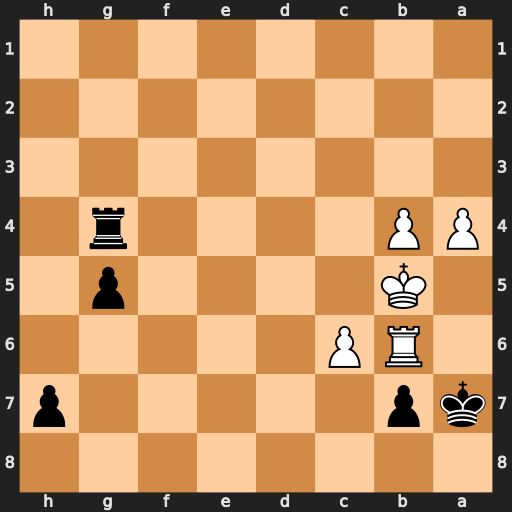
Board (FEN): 8/kp5p/1RP5/1K4p1/PP4r1/8/8/8
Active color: b
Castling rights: -
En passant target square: -
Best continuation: Rxb4+ Kxb4 Kxb6